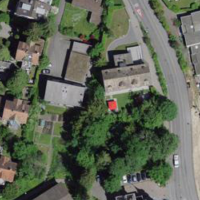
EUNIS habitat code: 55
Species observed at this site:
Ajuga reptans